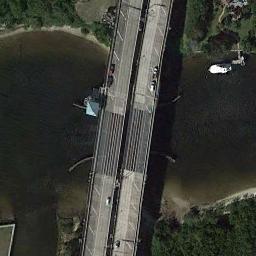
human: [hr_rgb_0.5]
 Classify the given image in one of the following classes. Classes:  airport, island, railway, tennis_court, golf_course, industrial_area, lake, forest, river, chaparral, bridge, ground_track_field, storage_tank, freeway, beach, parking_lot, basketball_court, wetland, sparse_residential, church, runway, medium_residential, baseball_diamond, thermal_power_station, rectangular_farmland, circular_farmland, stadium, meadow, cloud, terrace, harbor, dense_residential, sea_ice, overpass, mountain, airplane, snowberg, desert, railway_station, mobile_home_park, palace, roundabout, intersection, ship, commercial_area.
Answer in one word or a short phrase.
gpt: bridge